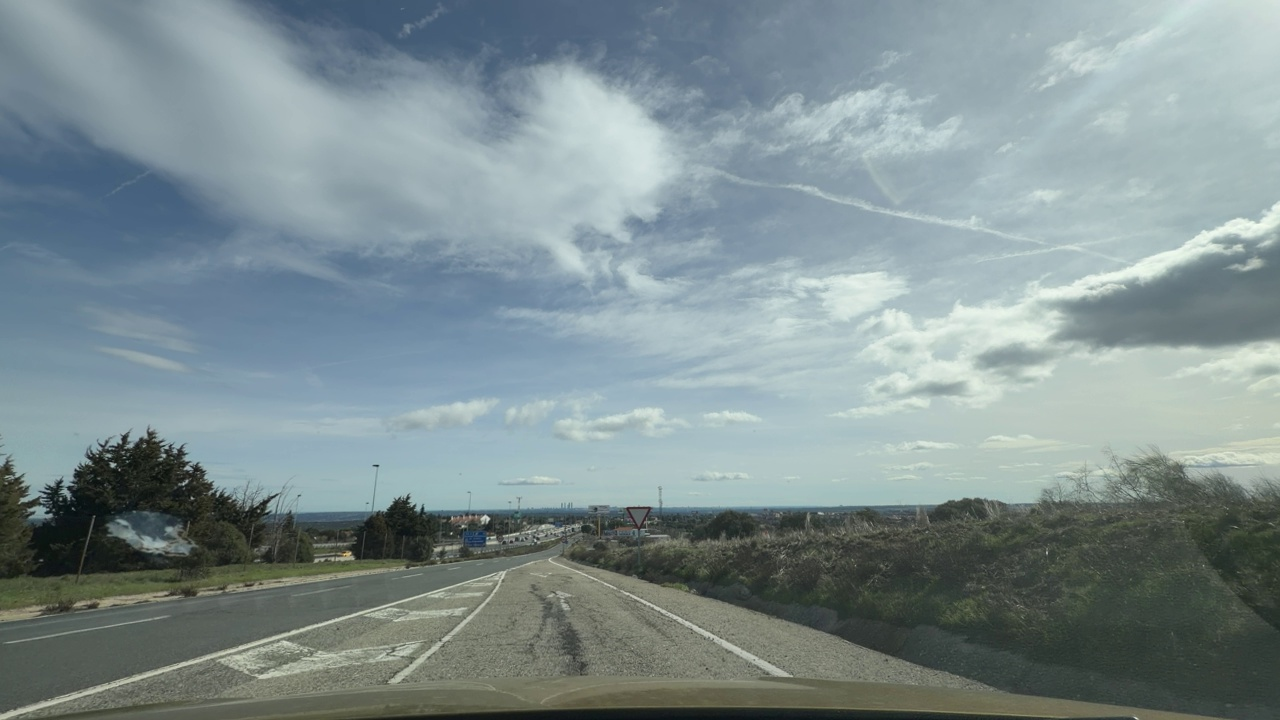
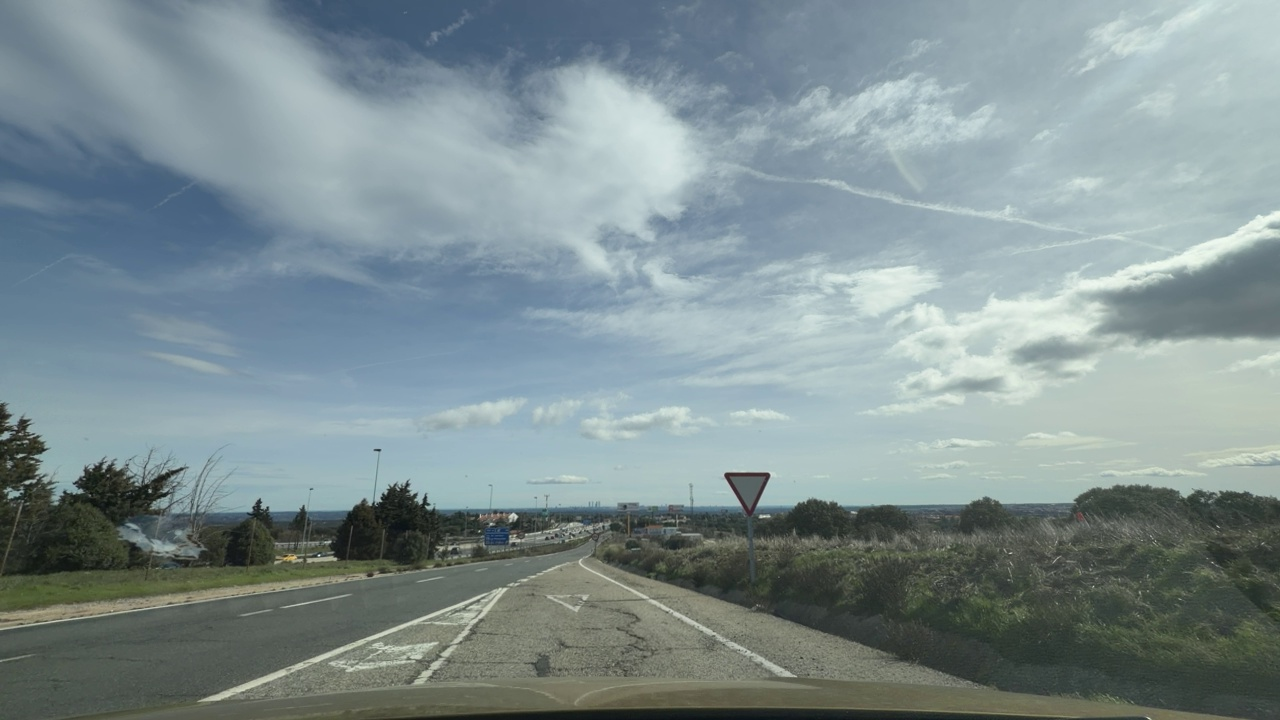
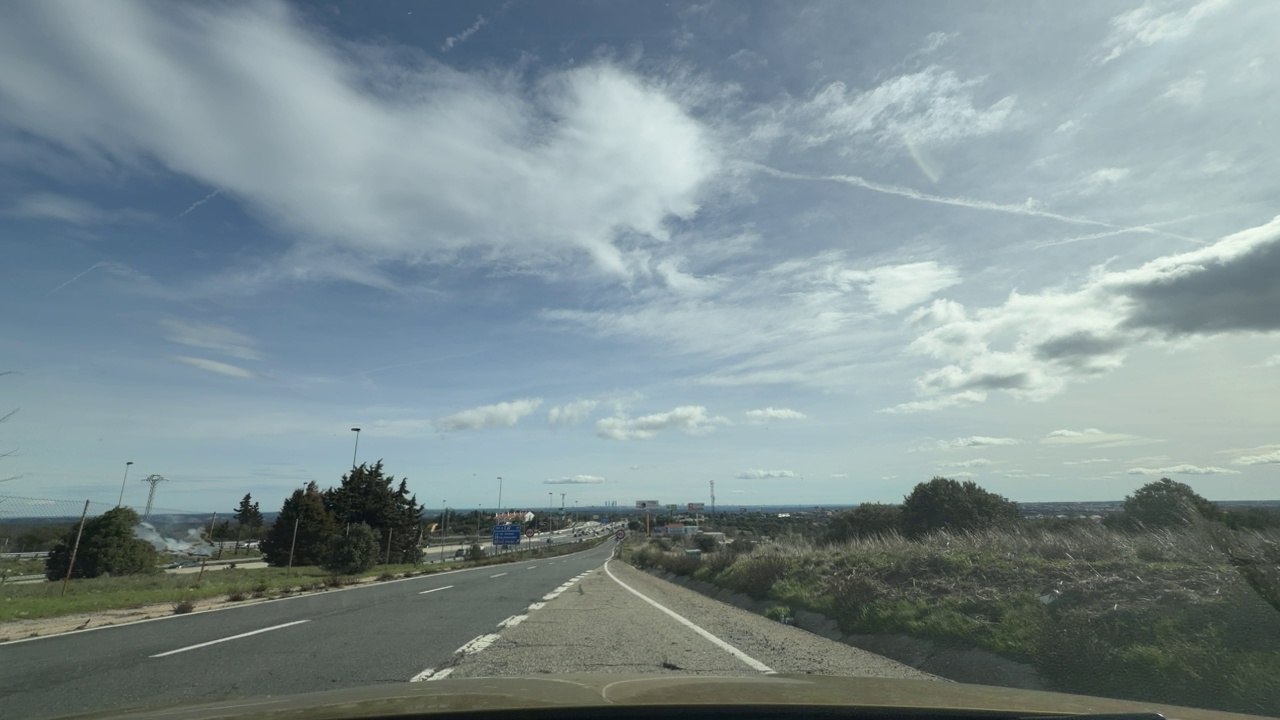
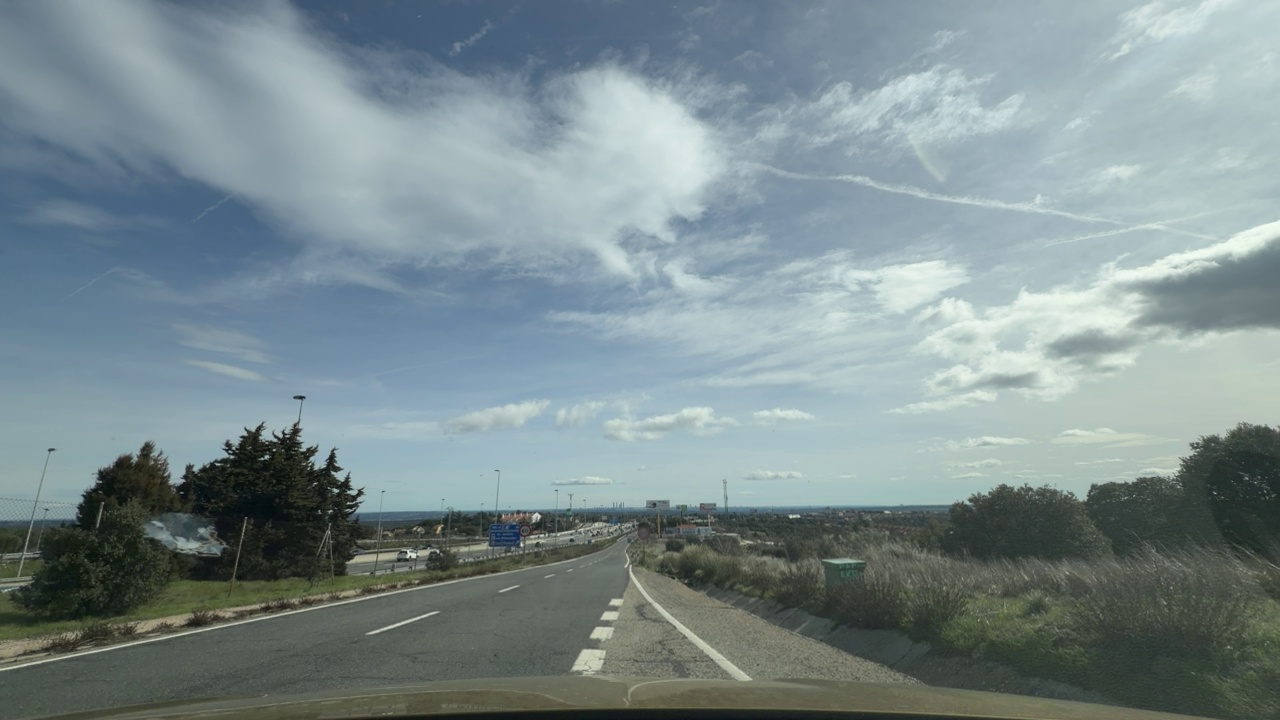
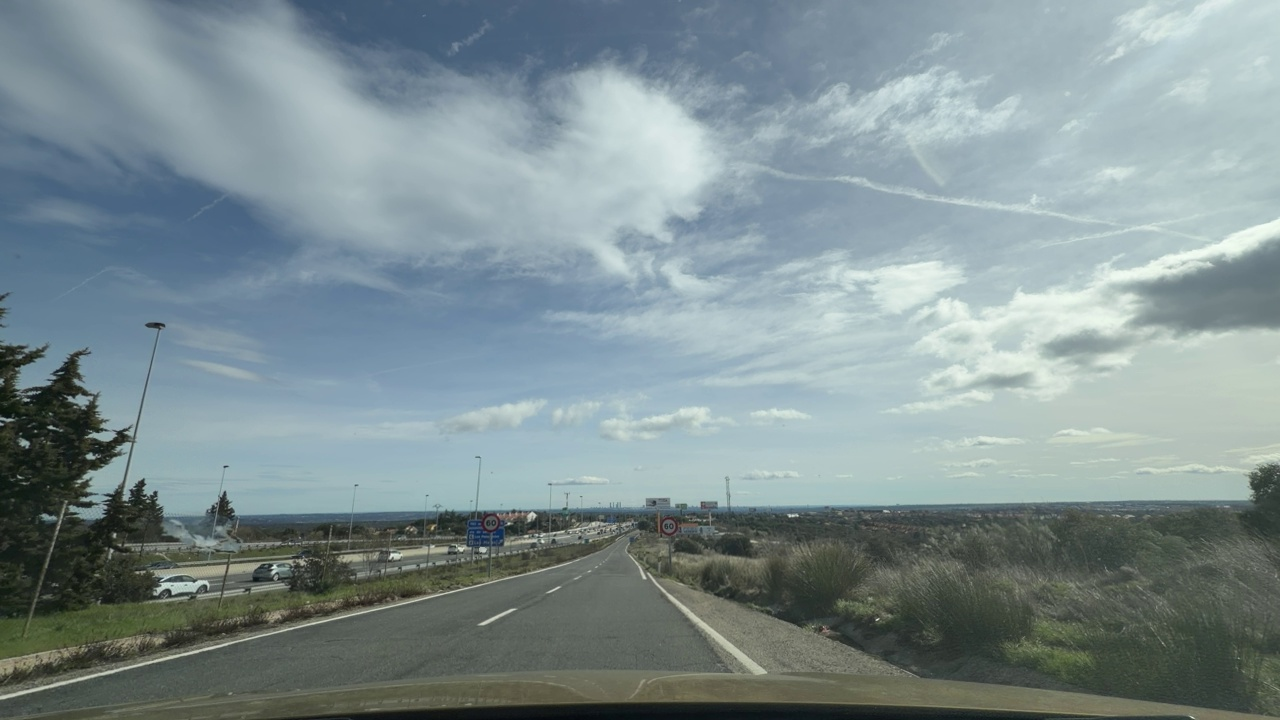
Situation: Merging lane
Question: Is the ego vehicle currently traveling within an acceleration or merge lane?
Answer: Yes
Reasoning: The lane shows typical markings of an acceleration lane.

Situation: Merging lane
Question: Is there an adjacent acceleration lane merging into the ego lane?
Answer: No
Reasoning: There's only one acceleration lane.

Situation: Merging lane
Question: Do the outer lane markings of an adjacent lane converge into the ego lane?
Answer: Yes
Reasoning: There outer lane markings are converging into the ego lane.